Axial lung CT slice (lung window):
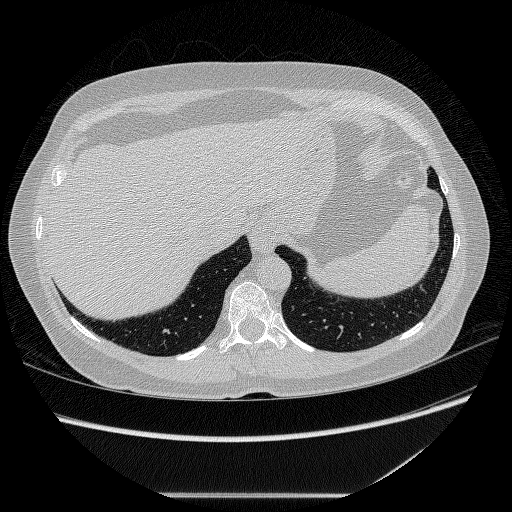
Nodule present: no